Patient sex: F
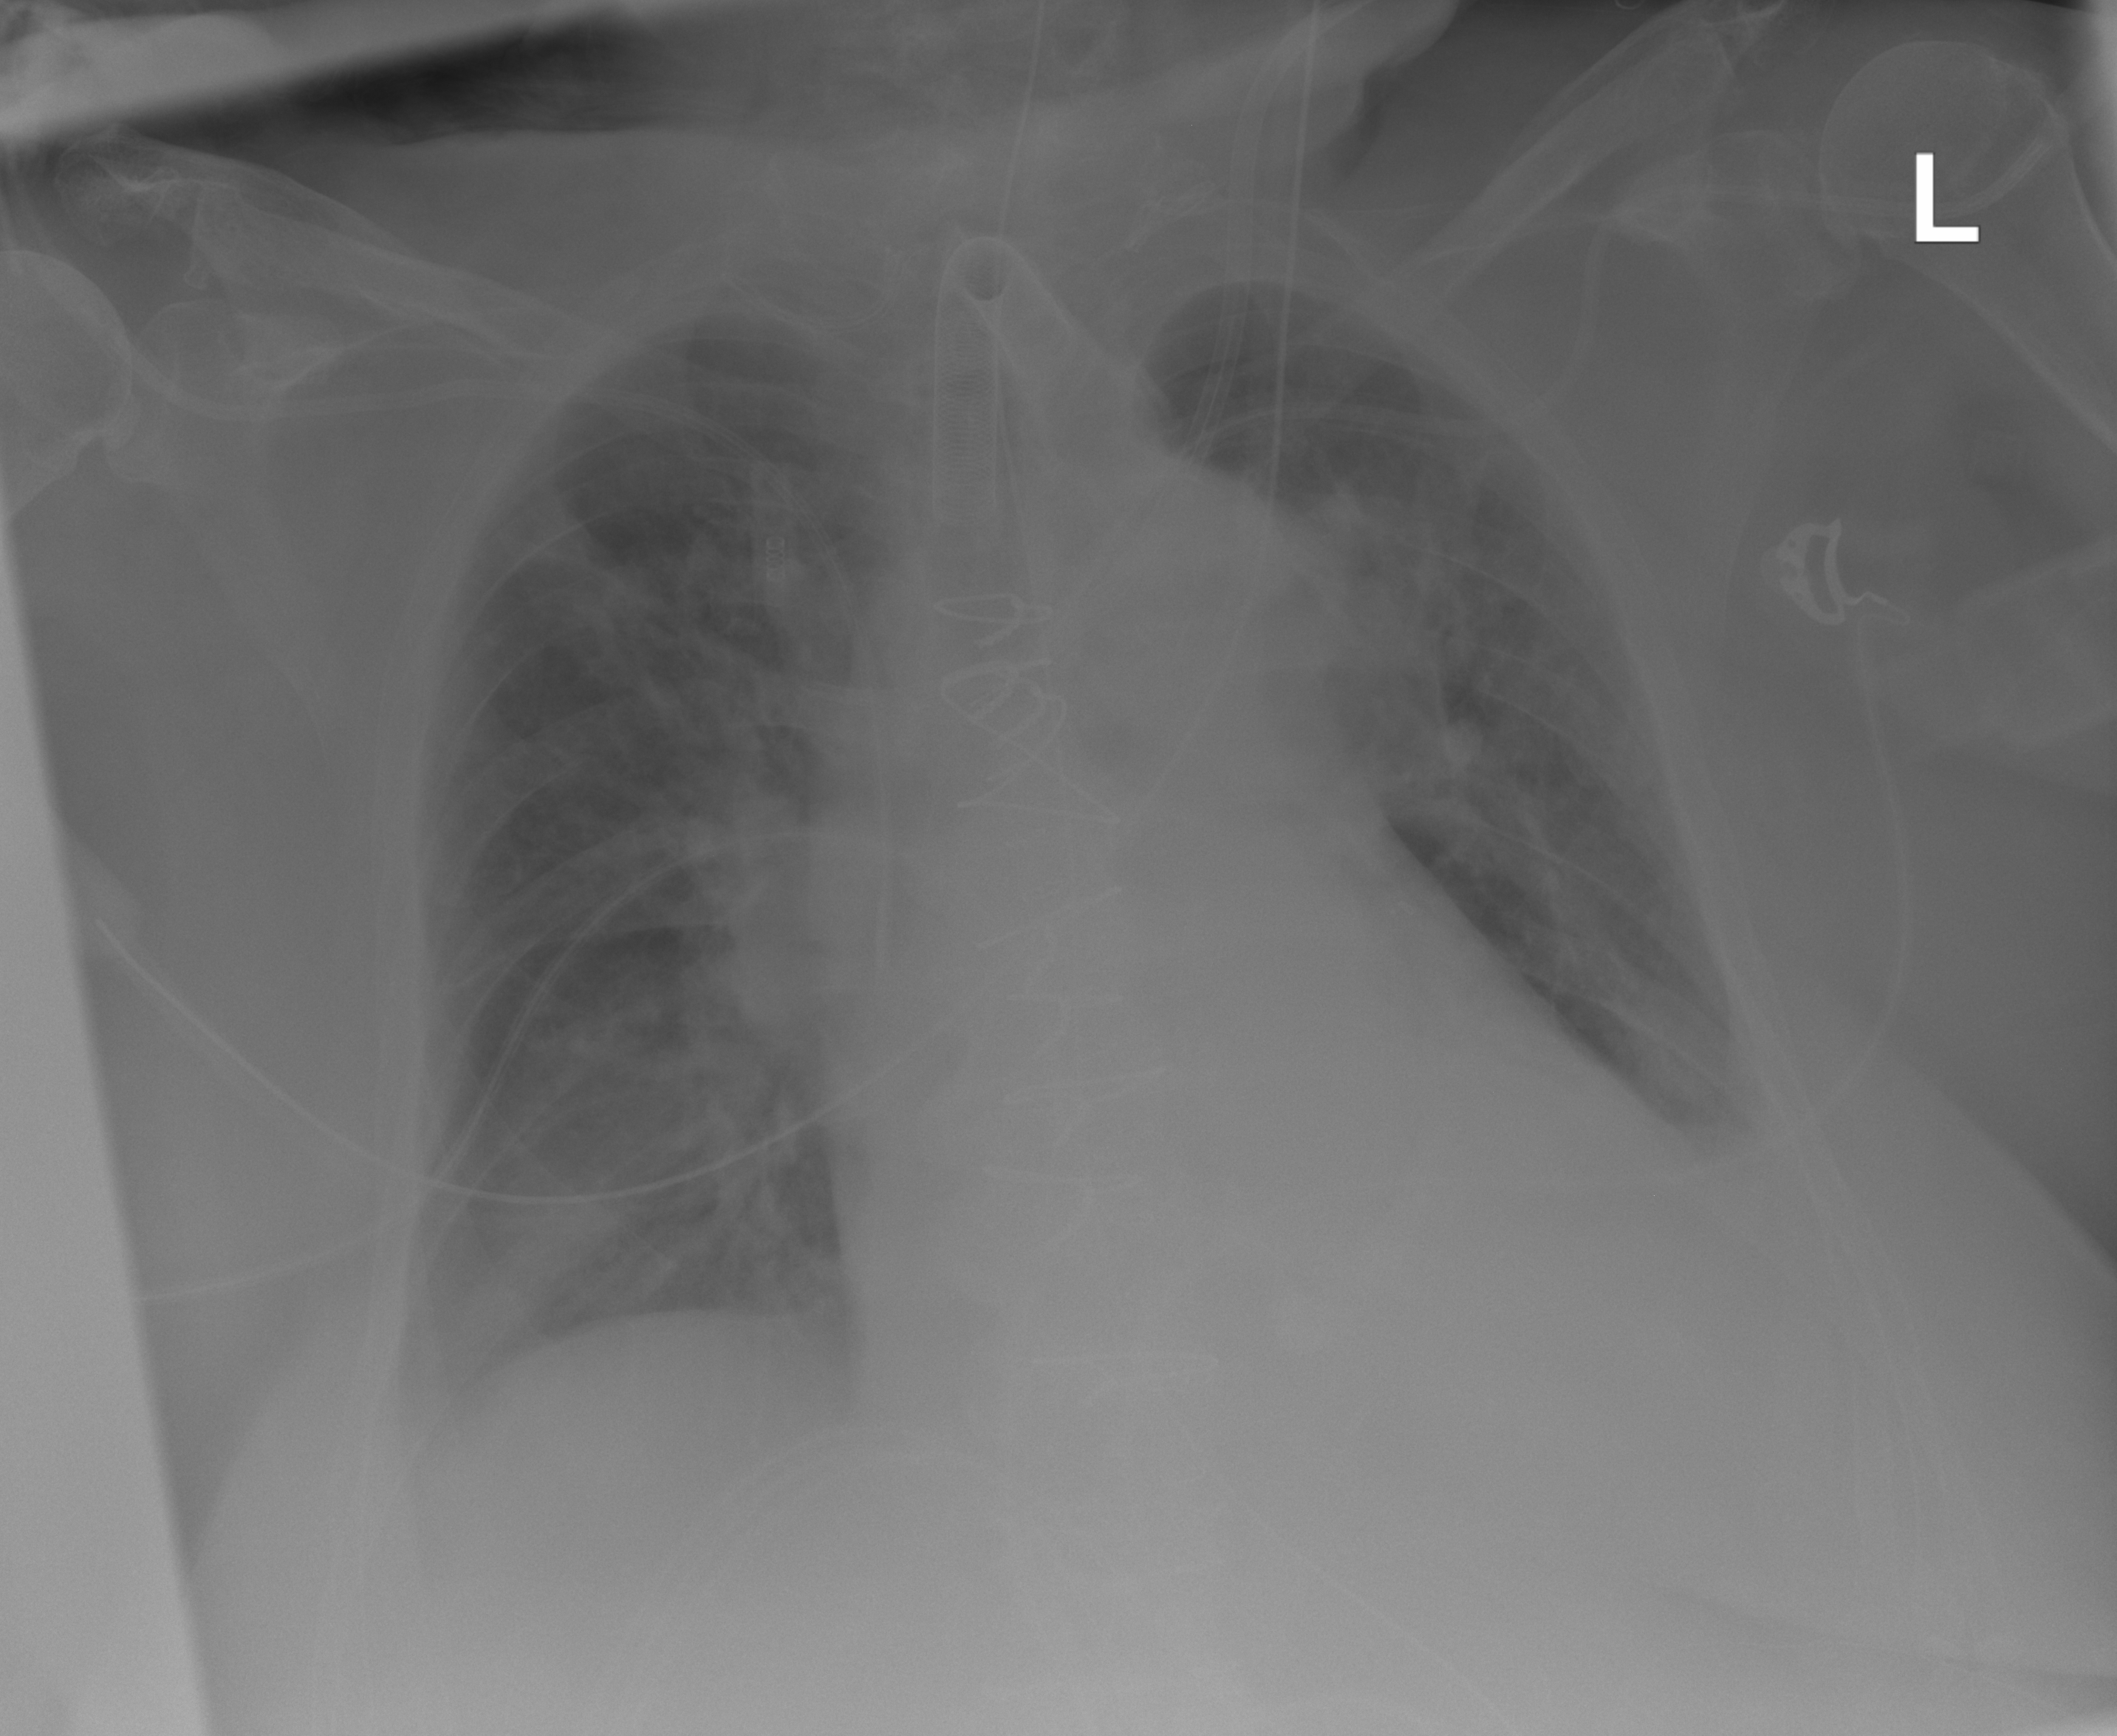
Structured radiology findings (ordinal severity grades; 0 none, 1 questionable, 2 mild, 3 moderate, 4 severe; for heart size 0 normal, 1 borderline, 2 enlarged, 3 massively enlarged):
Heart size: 2
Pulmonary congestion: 2
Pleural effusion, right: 2
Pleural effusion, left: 1
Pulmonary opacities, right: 1
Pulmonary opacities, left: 0
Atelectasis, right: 2
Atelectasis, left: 2